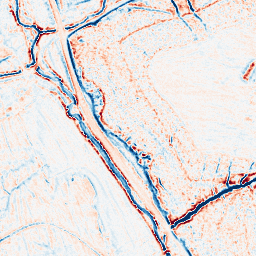
Category: edge_preserving
Decomposition family: bilateral
Decomposition parameters: d: 9
sigma_color: 75
sigma_space: 75
Upsampling method: regularized
Upsampling parameters: scale: 2
lambda_reg: 0.001
Upsampling scale: 2